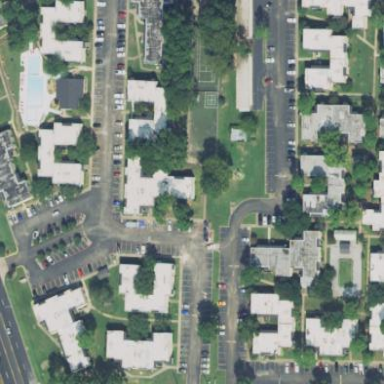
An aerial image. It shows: Residential area with apartments.